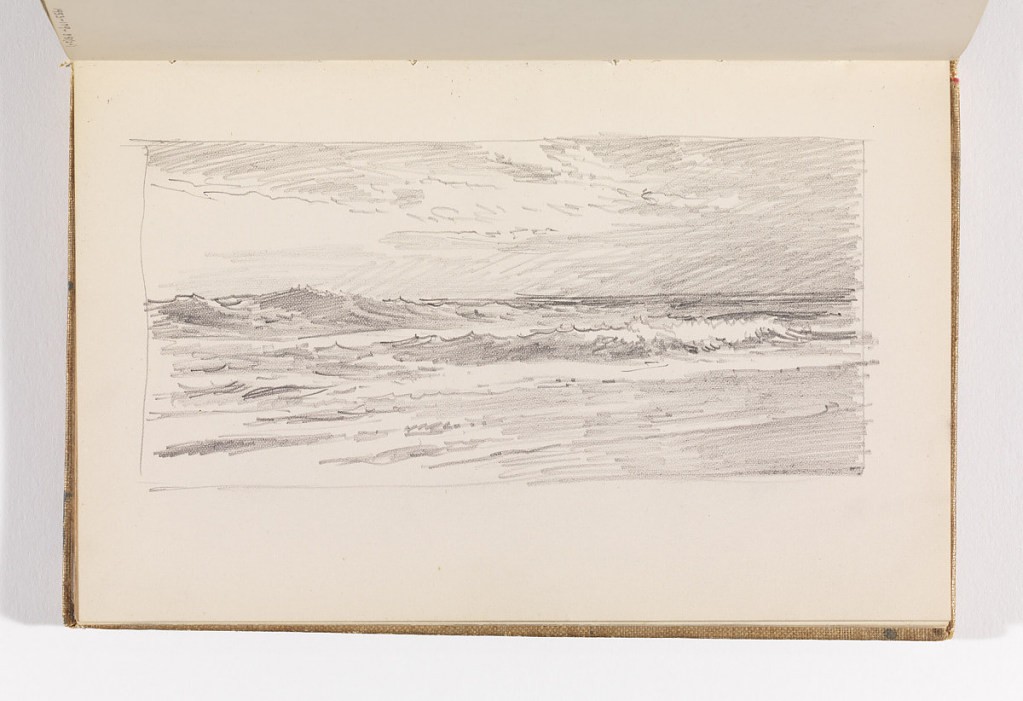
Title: Rapid Study of Ocean and Sky
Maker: William Trost Richards, American, 1833–1905
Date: after 1878
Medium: Graphite on cream wove paper
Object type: Sketchbook folio
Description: Waves coming up on shore, looking out towards horizon.